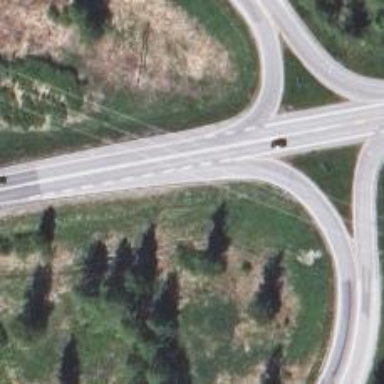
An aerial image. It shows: Asphalt road classified as trunk highway.